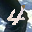
Label: 4